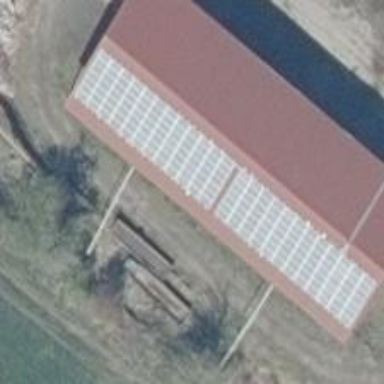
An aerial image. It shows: Solar-powered generator using photovoltaic technology. This small installation generates electricity through solar photovoltaic panels.